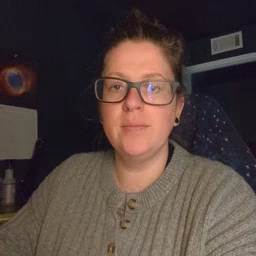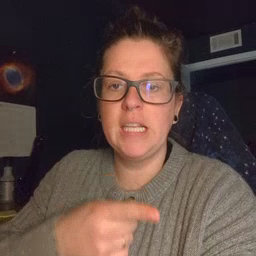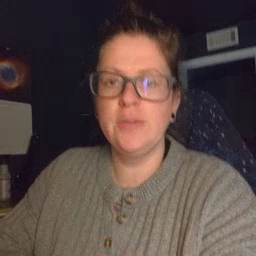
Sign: there